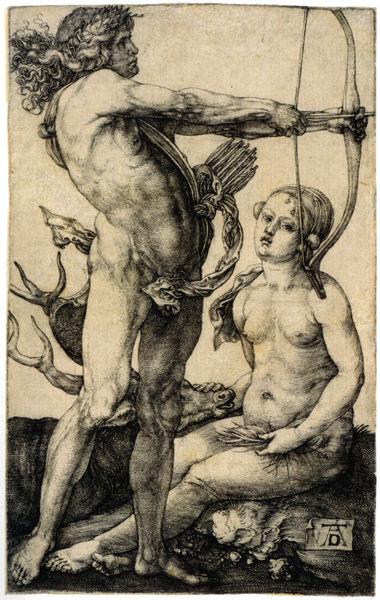
Titel: Apollo und Diana
Künstler: Albrecht Dürer
Standort: Schweinfurt
Institution: Sammlung-Otto-Schäfer-II
Schlagwörter: akt, gott, kopf, körper, lendenschurz, mann, nackt, schatten, wasser, weiß, akte, sitzen, brust, busen, frau, frisur, haar, profil, schwarz, zeichnung, blick, gras, tier, tuch, bart, arm, arme, stein, tod, hände, haare, sitzend, stehend, paar, lippen, locken, brüste, holzschnitt, welle, liebe, bogen, heu, grafik, graphik, ziehen, wild, muskeln, nabel, bauch, nackte, ad, brustwarzen, schenkel, leiber, paradies, pärchen, antike, rippen, druck, druckgraphik, monogramm, radierung, stich, illustration, schlange, kranz, mythologie, jagd, liebespaar, leib, hirsch, jäger, venus, apoll, dürer, amor, geweih, kupferstich, schütze, ochse, herkules, köcher, pfeil, adam und eva, pfeile, apollo, nürnberg, sehne, albrecht, albrecht dürer, elch, seriendruck, zielen, genoveva, meisterstich, far, iß, bogen pfeil, 1560, geweoh